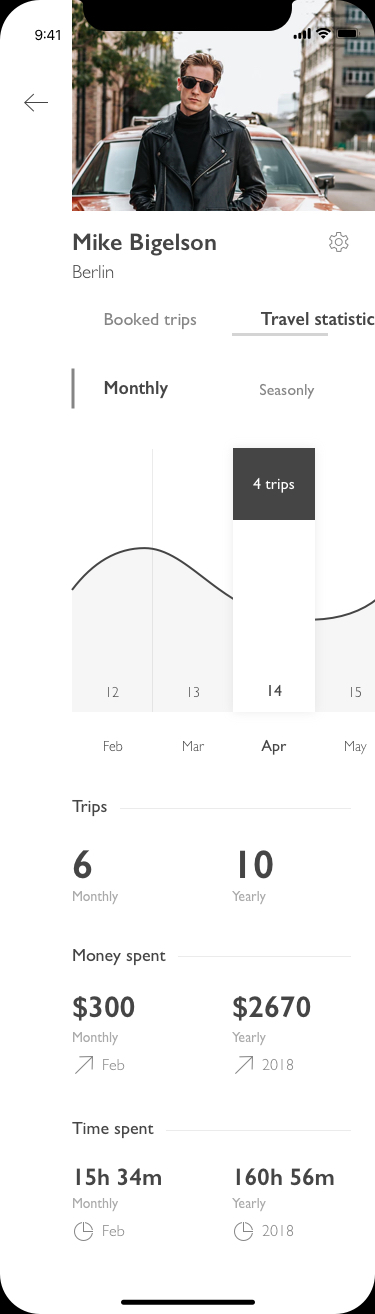
Text in this UI design:
Mike Bigelson
Berlin
Feb
Apr
May
Mar
12
13
15
4 trips
14
Monthly
Seasonly
Trips
Monthly
Monthly
Monthly
Yearly
Yearly
6
$300
15h 34m
160h 56m
$2670
Yearly
10
Money spent
Time spent
Feb
2018
2018
Feb